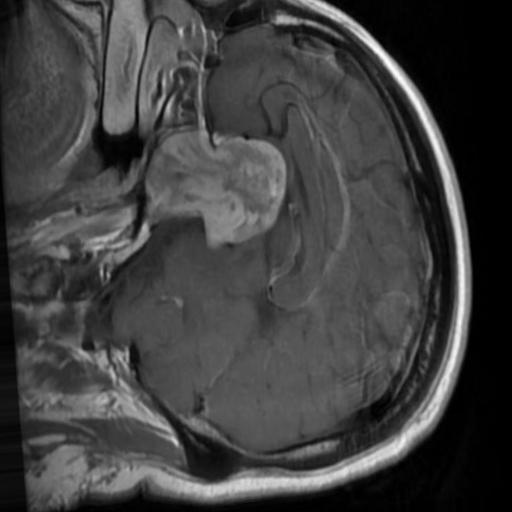
Label: brain_tumor